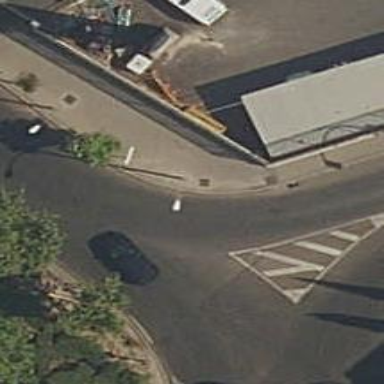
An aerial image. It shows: Road with traffic signals.